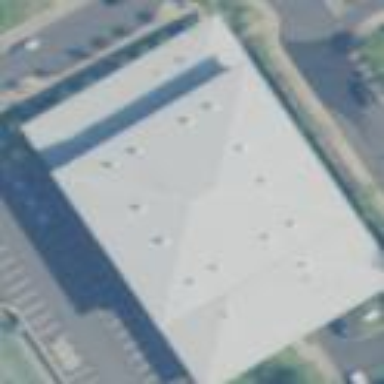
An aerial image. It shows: School building with nearby sports hall.